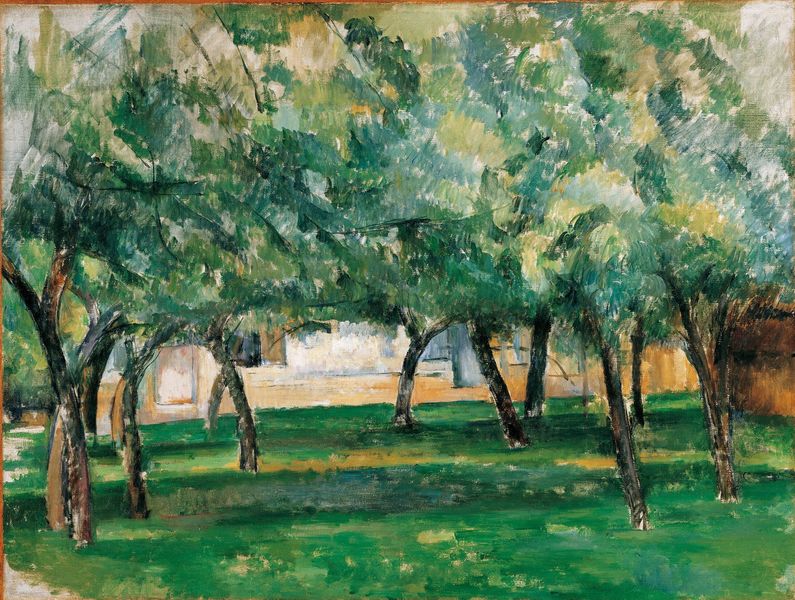
Titel: Gehöft in der Normandie
Künstler: Paul Cézanne
Standort: Wien
Institution: Albertina, Wien
Schlagwörter: baum, blätter, gemälde, laub, schatten, aquarell, baumstämme, bäume, gelb, grün, impressionismus, landschaft, äste, braun, fenster, frankreich, hintergrund, licht, orange, tür, vordergrund, zeichnung, anlage, gebäude, gras, haus, park, parkanlage, rasen, weg, wiese, expressionismus, malerei, wand, ast, baumstamm, häuser, natur, stamm, sonne, schön, garten, sommer, warm, allee, hof, idylle, ölgemälde, stämme, duktus, monet, manet, baumkrone, frühling, innenhof, hauswand, schraffur, gebogen, sonnig, pinselstrich, baumgruppe, blattwerk, laubbäume, dicht, fleckig, schattig, getupft, frisch, zeichung, pinselstrick, kräftige farben, 19. jahrhundert, 1900, 19, refleion